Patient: sex M, age 48
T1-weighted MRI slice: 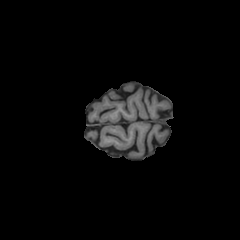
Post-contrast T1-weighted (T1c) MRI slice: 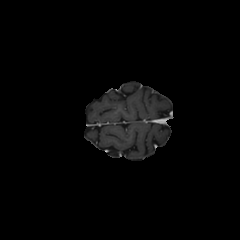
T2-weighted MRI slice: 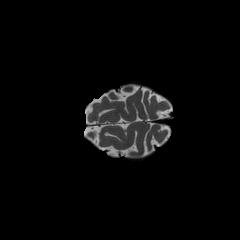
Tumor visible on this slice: no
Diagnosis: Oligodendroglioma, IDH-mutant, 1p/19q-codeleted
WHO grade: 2